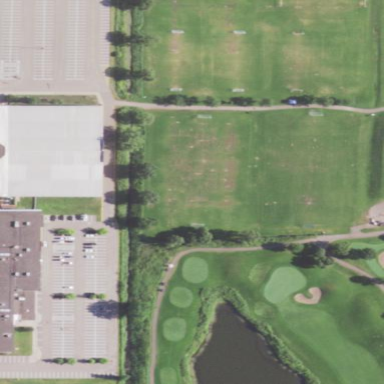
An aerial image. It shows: Soccer pitch for outdoor sports and leisure activities.